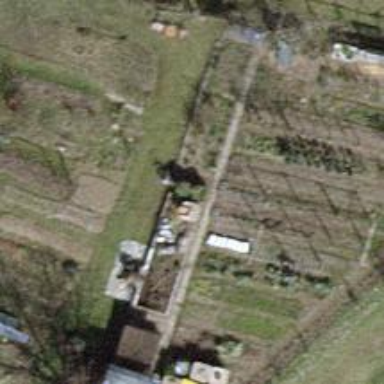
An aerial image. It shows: Allotments area.